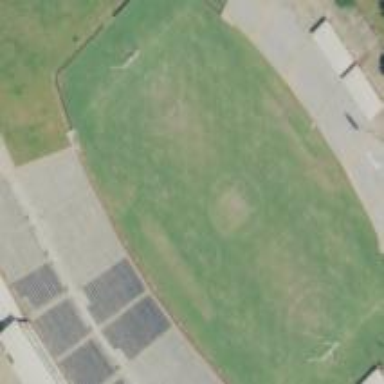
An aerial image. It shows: Football stadium used for leisure sports.